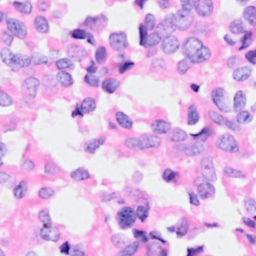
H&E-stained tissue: Breast